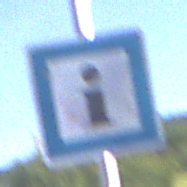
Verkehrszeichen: Informationsstelle
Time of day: MorningAfternoon
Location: Outdoor (RoadRail)
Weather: PartlyCloudy
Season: NotSpecified
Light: Natural